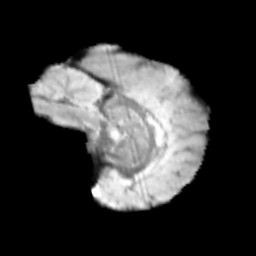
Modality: T2w
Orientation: sagittal
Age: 12
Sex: male
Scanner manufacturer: siemens
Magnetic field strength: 3 T
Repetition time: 3.8 s
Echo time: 0.07 s